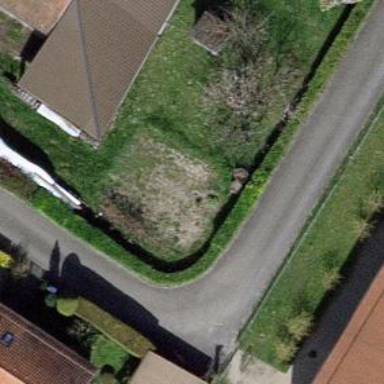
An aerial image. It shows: Hedge acting as barrier.